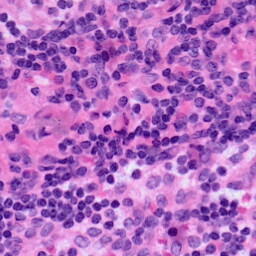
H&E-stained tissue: LymphNode